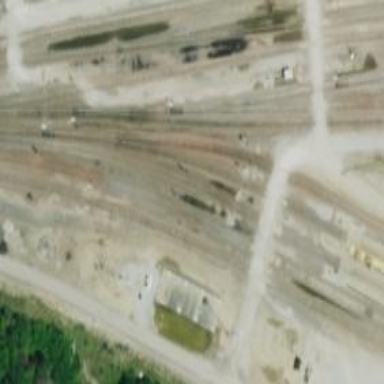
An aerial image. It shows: Railway signal.